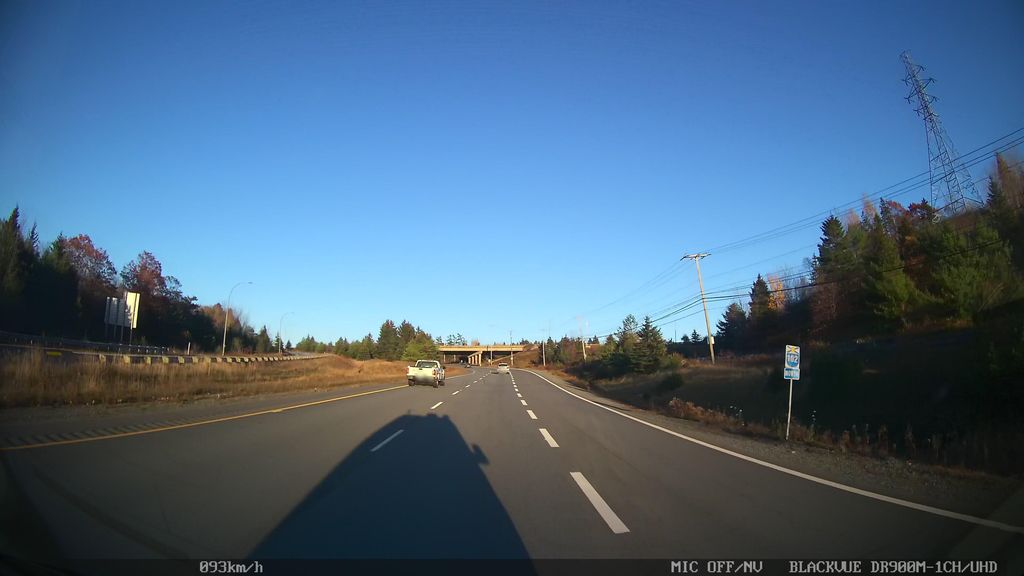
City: halifax